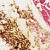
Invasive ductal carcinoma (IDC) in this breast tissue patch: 0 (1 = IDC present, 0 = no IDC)